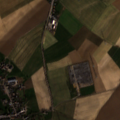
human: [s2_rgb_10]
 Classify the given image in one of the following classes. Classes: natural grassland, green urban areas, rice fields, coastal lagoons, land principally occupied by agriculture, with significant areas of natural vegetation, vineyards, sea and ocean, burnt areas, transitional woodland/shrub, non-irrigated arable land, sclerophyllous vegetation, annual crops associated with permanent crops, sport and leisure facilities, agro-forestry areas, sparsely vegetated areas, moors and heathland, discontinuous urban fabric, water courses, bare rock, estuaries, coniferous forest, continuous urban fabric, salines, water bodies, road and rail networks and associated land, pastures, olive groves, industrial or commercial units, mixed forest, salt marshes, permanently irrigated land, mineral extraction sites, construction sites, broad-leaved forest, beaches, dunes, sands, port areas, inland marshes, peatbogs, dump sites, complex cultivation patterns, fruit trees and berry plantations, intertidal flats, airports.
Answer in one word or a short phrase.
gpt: discontinuous urban fabric, non-irrigated arable land, pastures, complex cultivation patterns